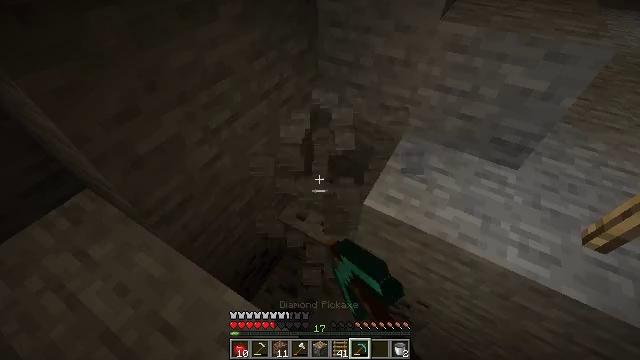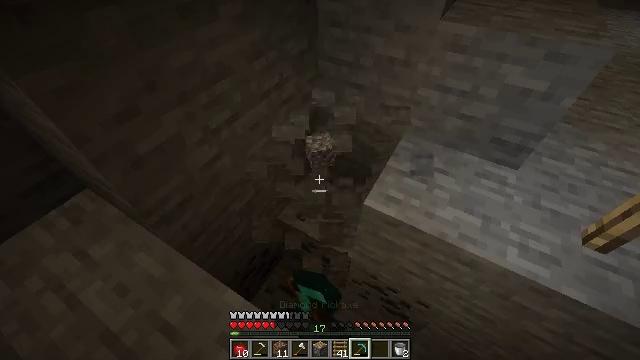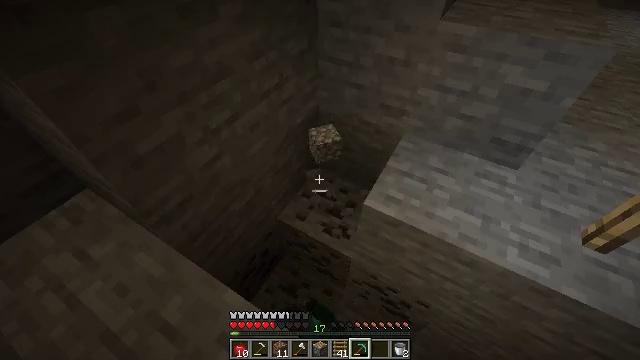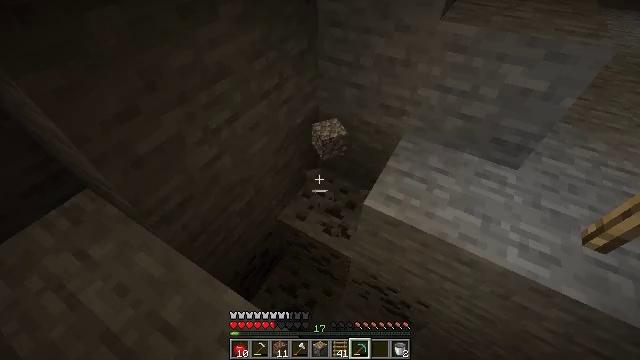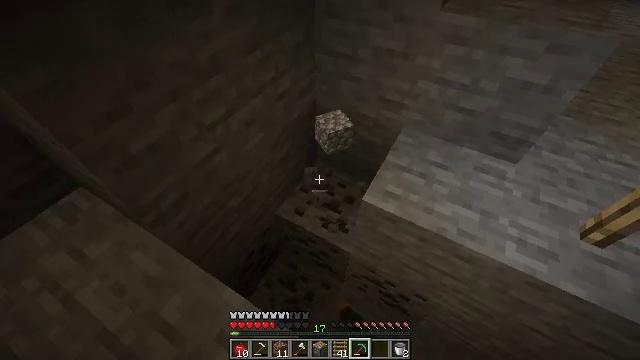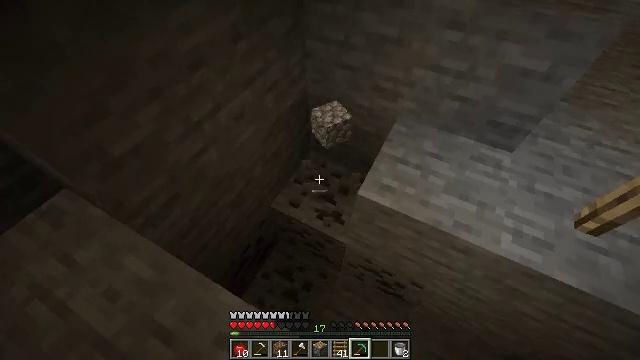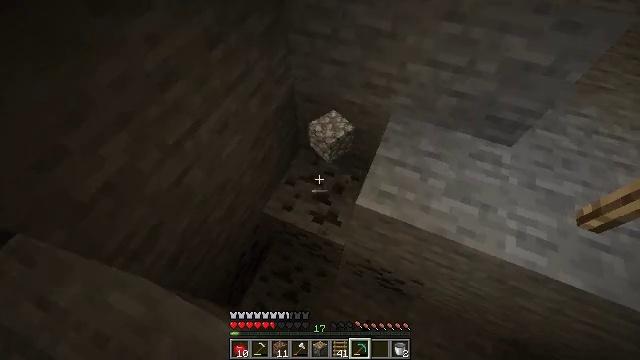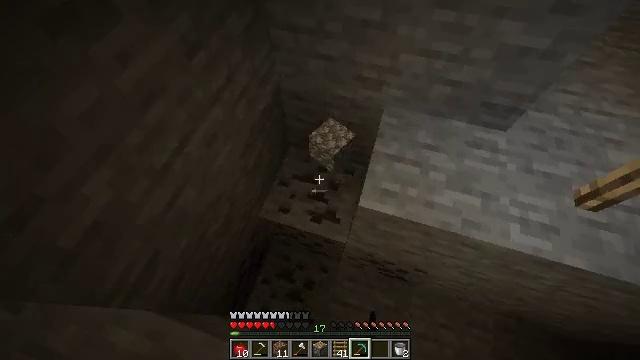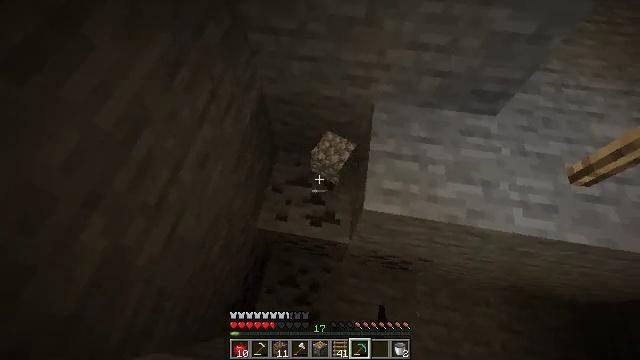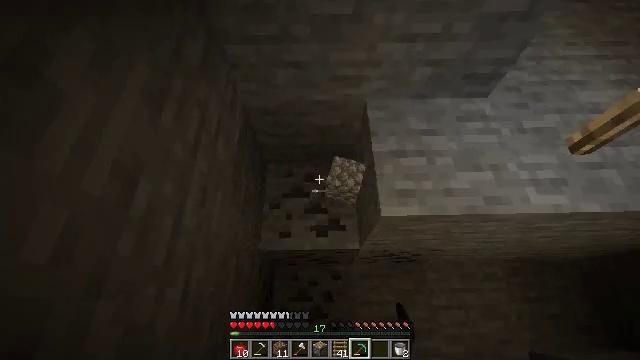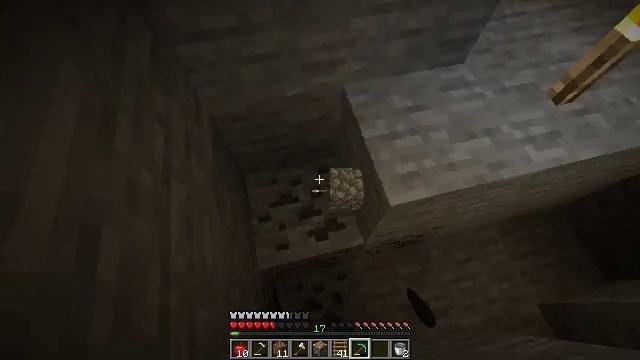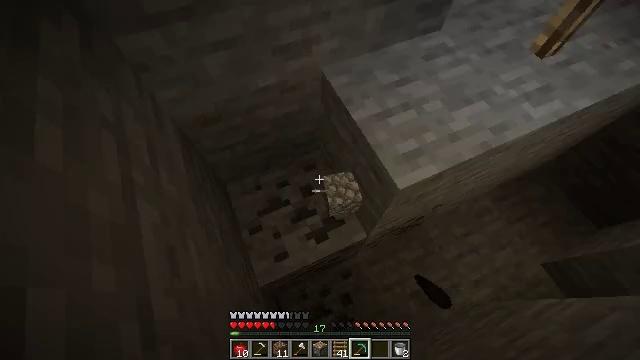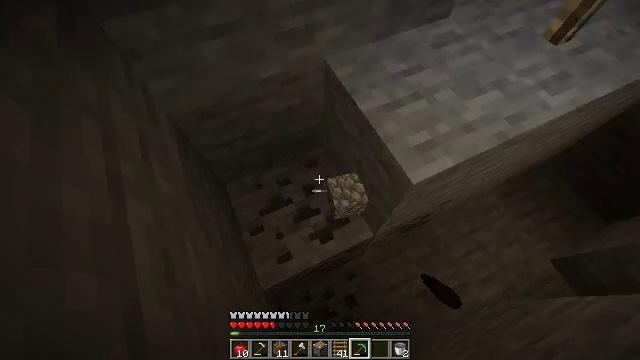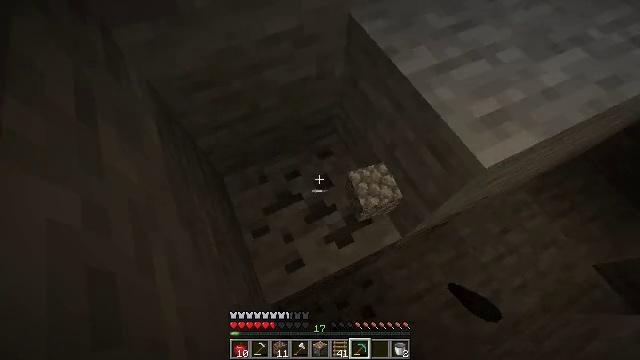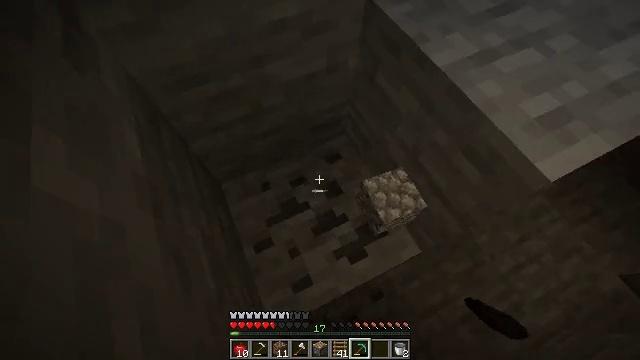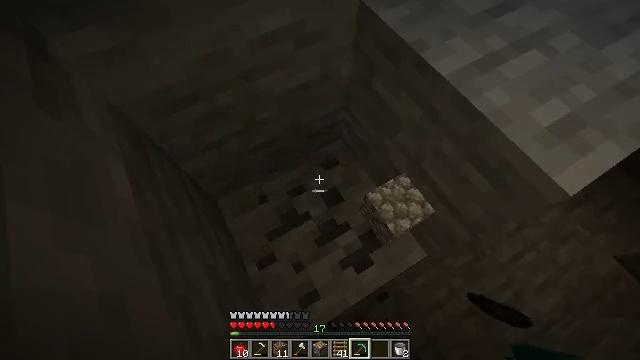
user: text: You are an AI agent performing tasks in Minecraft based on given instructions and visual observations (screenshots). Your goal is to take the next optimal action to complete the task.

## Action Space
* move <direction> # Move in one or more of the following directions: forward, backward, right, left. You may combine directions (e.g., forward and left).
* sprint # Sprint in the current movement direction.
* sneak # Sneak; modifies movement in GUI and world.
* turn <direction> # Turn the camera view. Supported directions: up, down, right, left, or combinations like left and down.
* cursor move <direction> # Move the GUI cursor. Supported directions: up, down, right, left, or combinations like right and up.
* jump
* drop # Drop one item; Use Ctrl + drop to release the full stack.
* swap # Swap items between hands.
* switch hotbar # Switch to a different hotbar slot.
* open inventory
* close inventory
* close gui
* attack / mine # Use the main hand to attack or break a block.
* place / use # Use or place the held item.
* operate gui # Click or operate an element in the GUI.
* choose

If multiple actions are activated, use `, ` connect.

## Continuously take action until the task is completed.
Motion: motion action
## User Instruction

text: Extract coal from the ore block.
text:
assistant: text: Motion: attack / mine
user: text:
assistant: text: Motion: attack / mine
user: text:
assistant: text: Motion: attack / mine
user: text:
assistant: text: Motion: move forward, turn down
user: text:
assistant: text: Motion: move forward, turn right and down
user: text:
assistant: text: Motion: move forward and move left, turn right and down
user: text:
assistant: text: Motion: move forward and move left, turn right and down
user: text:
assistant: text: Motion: move forward and move left, turn right and down
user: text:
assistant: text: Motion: move forward and move left, turn right
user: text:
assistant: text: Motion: move forward and move left, turn right
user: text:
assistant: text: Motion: move forward and move left, turn right
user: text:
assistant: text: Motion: move forward and move left, turn right
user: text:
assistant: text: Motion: move forward and move left
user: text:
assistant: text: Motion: no_op
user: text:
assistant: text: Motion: turn right and down
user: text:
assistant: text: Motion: turn right, attack / mine
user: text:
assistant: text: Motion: turn right and up, attack / mine
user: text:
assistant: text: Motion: turn right, attack / mine
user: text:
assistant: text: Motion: attack / mine
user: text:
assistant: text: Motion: attack / mine
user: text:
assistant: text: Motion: attack / mine
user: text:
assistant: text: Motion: attack / mine
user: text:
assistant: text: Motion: attack / mine
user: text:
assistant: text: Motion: attack / mine
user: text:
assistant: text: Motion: attack / mine
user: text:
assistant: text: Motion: attack / mine
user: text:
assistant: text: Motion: turn right, attack / mine
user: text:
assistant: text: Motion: turn right and down, attack / mine
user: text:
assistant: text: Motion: turn right and down, attack / mine
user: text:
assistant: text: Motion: turn right and down, attack / mine